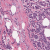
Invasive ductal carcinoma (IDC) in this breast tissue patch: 1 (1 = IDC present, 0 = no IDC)